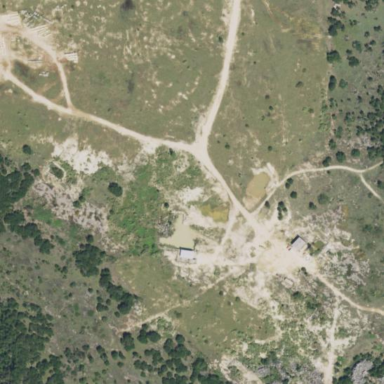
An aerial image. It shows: Quarry area.